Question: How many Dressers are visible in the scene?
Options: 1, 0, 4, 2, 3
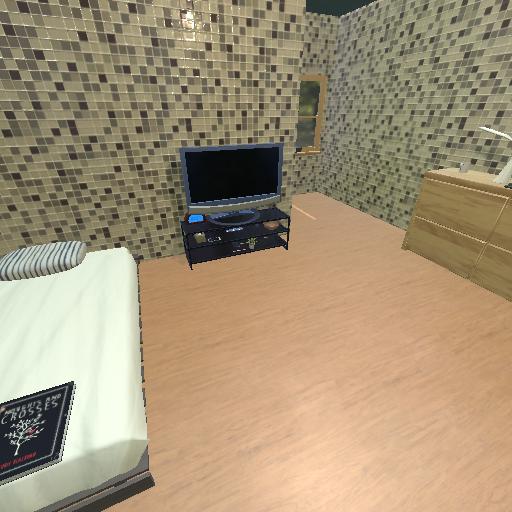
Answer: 1